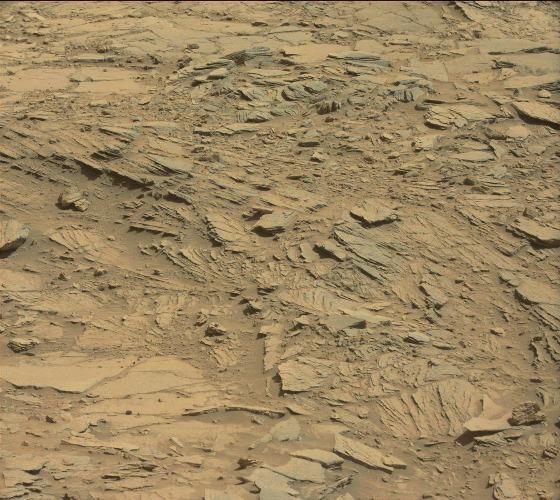
Terrain classes present: Bedrock, Gravel / Sand / Soil, Rock, Shadow